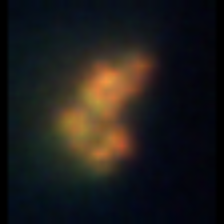
Taxon: Unknown_detritus
Group: Unknown